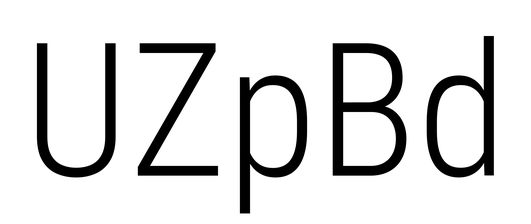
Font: Roboto_Condensed_Light